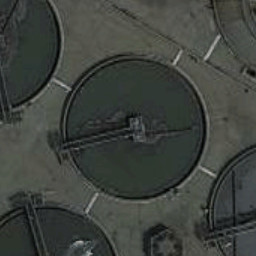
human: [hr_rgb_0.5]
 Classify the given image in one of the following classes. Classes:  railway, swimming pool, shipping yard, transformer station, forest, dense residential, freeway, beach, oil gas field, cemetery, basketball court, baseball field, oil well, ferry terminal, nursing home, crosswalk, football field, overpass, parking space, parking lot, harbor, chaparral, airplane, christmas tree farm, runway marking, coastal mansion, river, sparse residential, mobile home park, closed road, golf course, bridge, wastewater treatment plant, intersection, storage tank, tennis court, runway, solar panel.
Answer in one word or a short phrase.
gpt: wastewater treatment plant